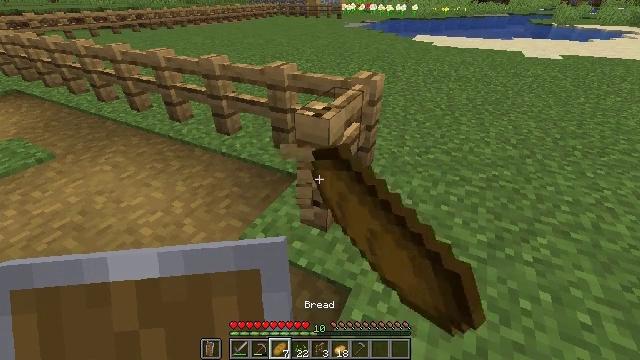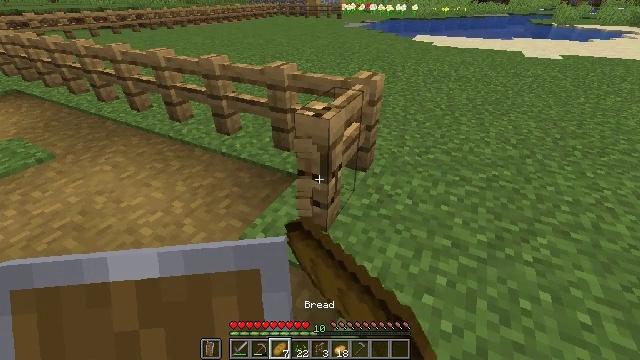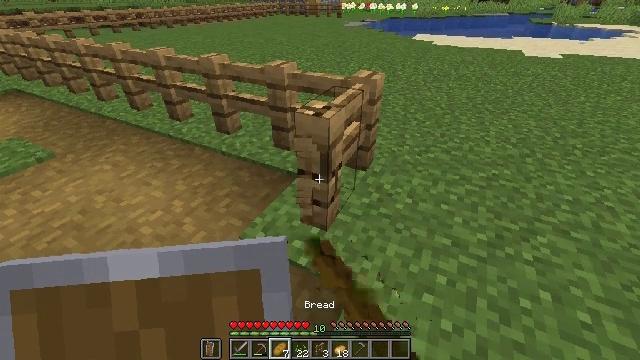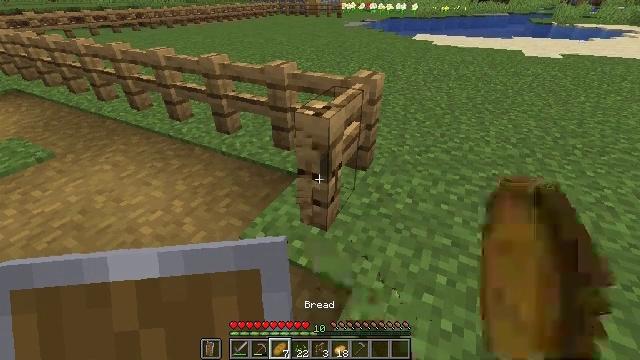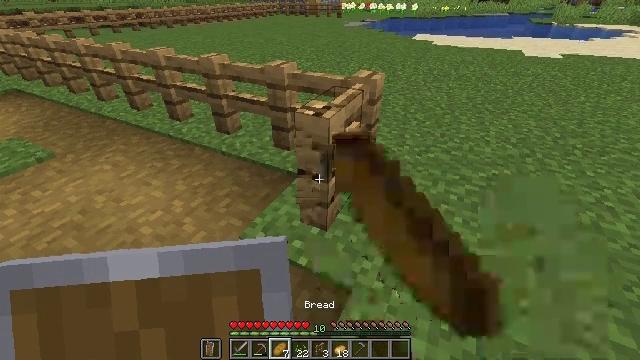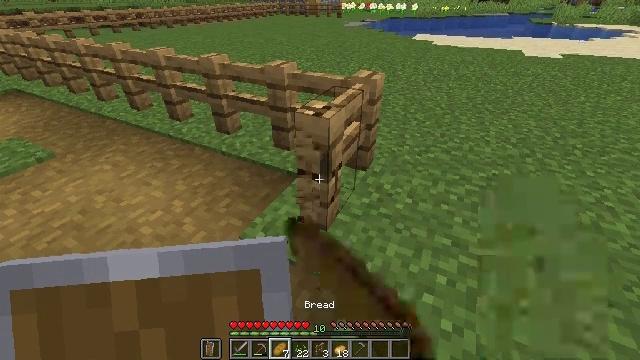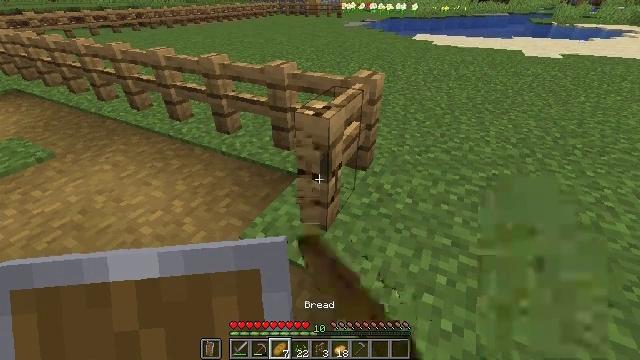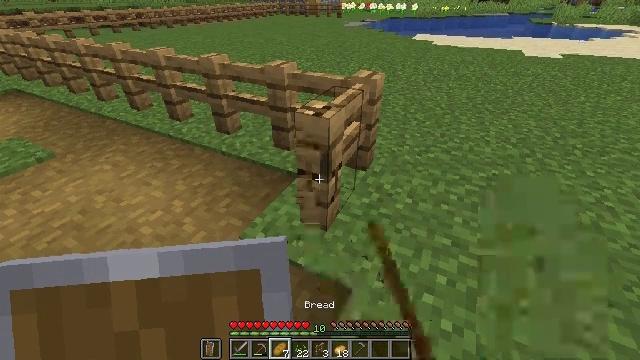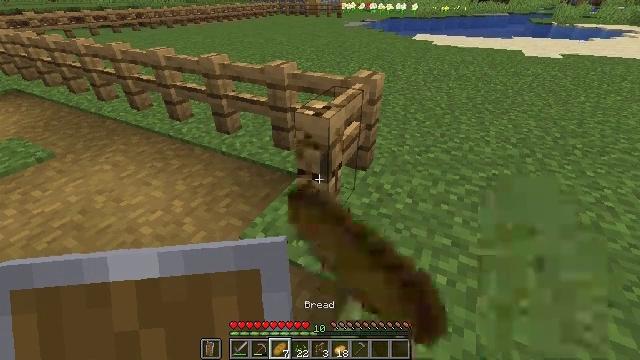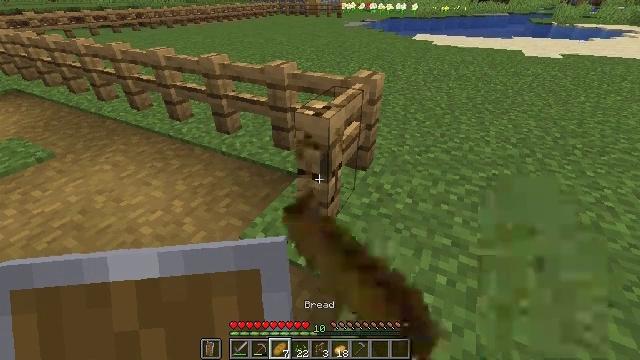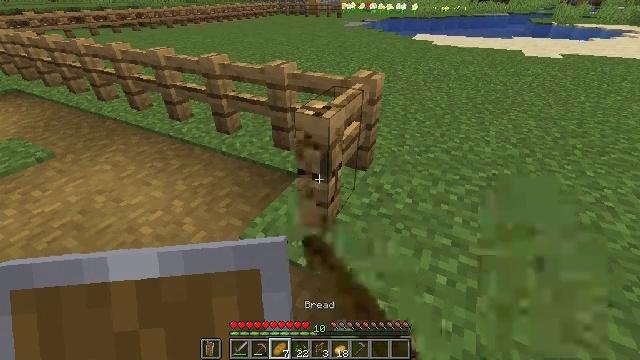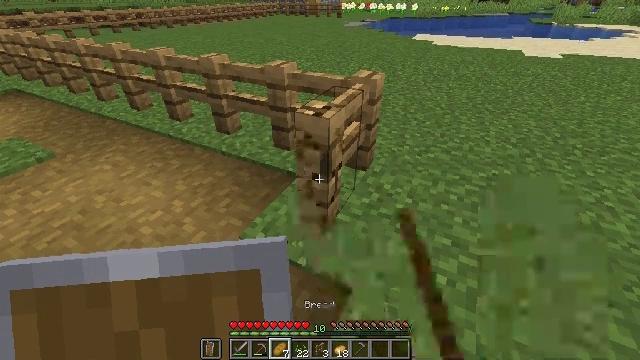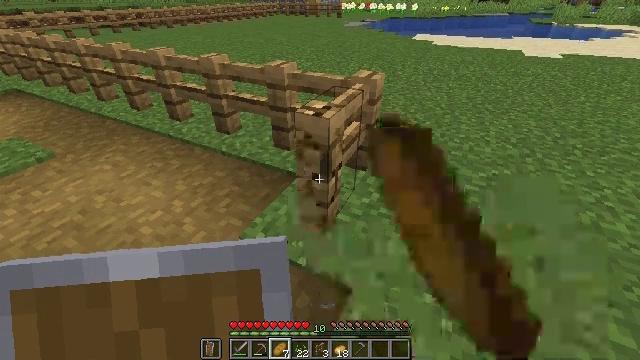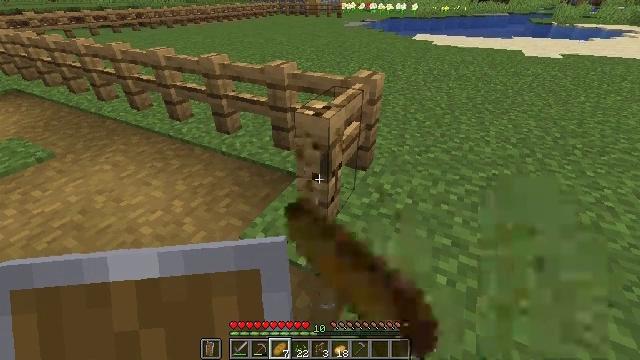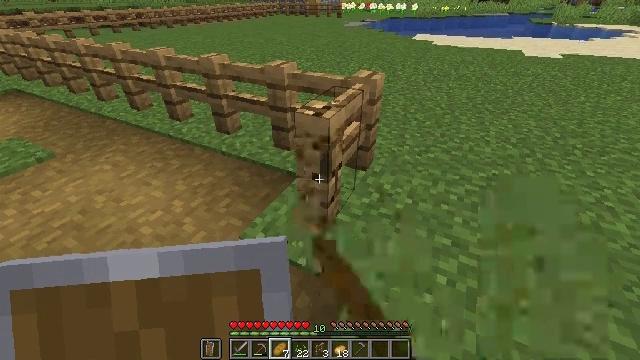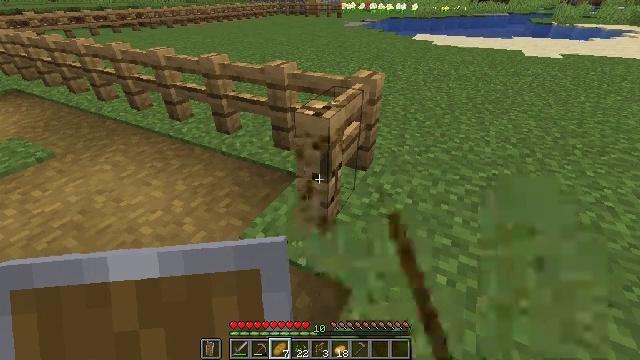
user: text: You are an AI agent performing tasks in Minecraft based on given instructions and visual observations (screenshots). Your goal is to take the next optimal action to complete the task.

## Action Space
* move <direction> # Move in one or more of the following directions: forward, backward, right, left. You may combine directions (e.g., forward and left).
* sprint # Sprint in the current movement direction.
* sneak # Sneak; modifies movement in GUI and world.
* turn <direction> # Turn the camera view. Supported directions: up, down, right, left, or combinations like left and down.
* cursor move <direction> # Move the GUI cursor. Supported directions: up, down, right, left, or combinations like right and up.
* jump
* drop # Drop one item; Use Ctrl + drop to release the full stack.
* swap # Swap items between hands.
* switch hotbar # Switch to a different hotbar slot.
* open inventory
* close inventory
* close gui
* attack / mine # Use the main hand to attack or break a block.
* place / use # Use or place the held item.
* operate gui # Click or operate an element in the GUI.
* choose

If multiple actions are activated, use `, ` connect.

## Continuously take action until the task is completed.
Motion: motion action
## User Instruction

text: Attack the oak fence to collect it.
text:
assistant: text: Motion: attack / mine
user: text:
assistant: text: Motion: attack / mine
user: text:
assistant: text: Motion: attack / mine
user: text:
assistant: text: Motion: attack / mine
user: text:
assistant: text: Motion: attack / mine
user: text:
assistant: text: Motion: attack / mine
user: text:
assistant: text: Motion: attack / mine
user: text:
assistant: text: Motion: attack / mine
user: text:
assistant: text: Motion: attack / mine
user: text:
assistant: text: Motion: attack / mine
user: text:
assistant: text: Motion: attack / mine
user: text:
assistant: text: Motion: attack / mine
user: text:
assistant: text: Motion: attack / mine
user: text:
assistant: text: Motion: attack / mine
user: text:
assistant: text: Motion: attack / mine
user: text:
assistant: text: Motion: attack / mine
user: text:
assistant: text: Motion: attack / mine
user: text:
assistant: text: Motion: attack / mine
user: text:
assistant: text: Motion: attack / mine
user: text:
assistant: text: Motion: attack / mine
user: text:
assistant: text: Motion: attack / mine
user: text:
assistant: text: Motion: attack / mine
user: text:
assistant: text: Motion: attack / mine
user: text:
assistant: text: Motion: attack / mine
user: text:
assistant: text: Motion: attack / mine
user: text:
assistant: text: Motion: attack / mine
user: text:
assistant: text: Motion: attack / mine
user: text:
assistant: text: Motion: attack / mine
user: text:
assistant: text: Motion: attack / mine
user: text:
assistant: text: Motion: attack / mine